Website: bh-photo
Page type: address-validator
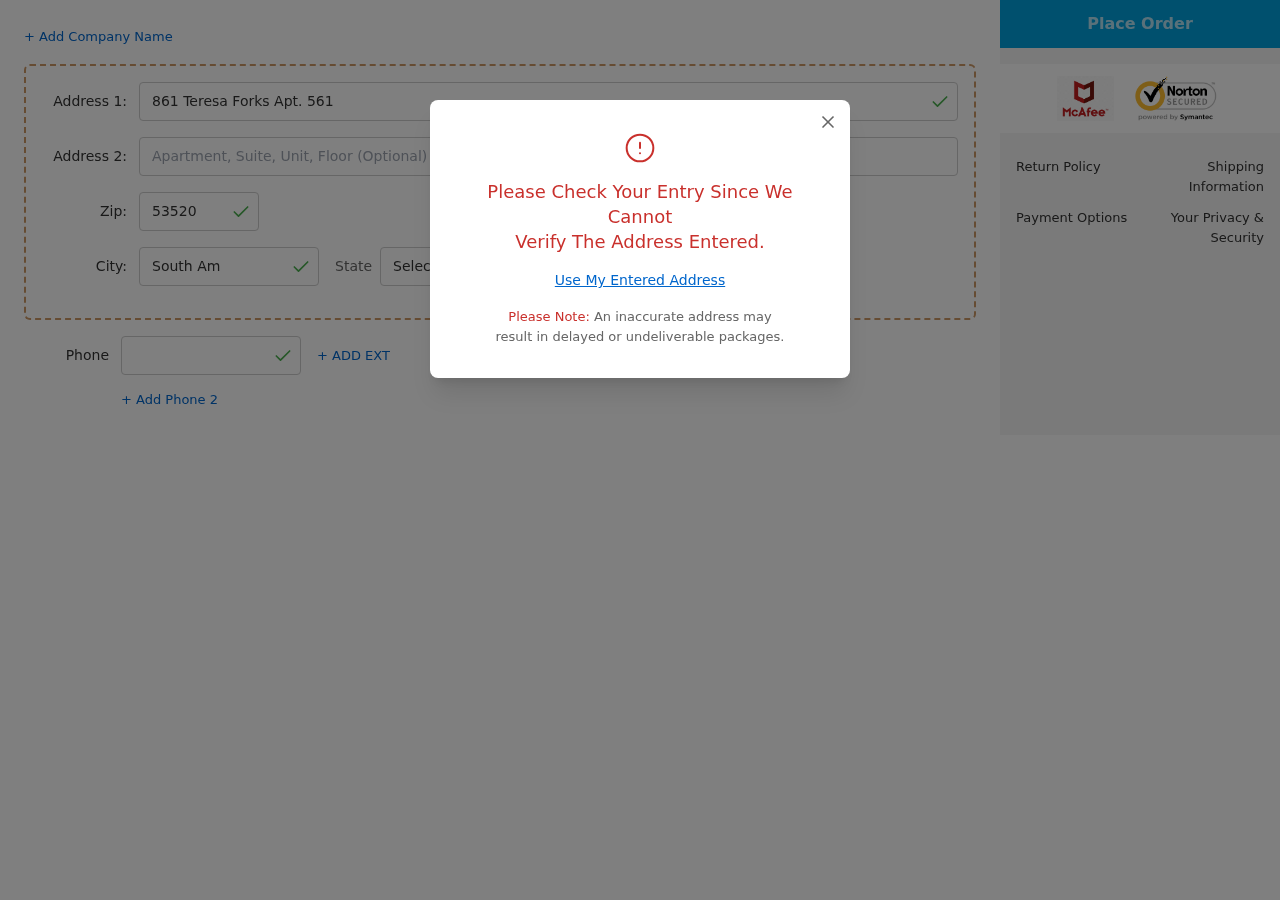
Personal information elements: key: PII_CITY
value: South Amanda
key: PII_PHONE
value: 5466336354
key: PII_POSTCODE
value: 53520
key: PII_STATE_ABBR
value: OR
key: PII_STREET
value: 861 Teresa Forks Apt. 561